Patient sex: F
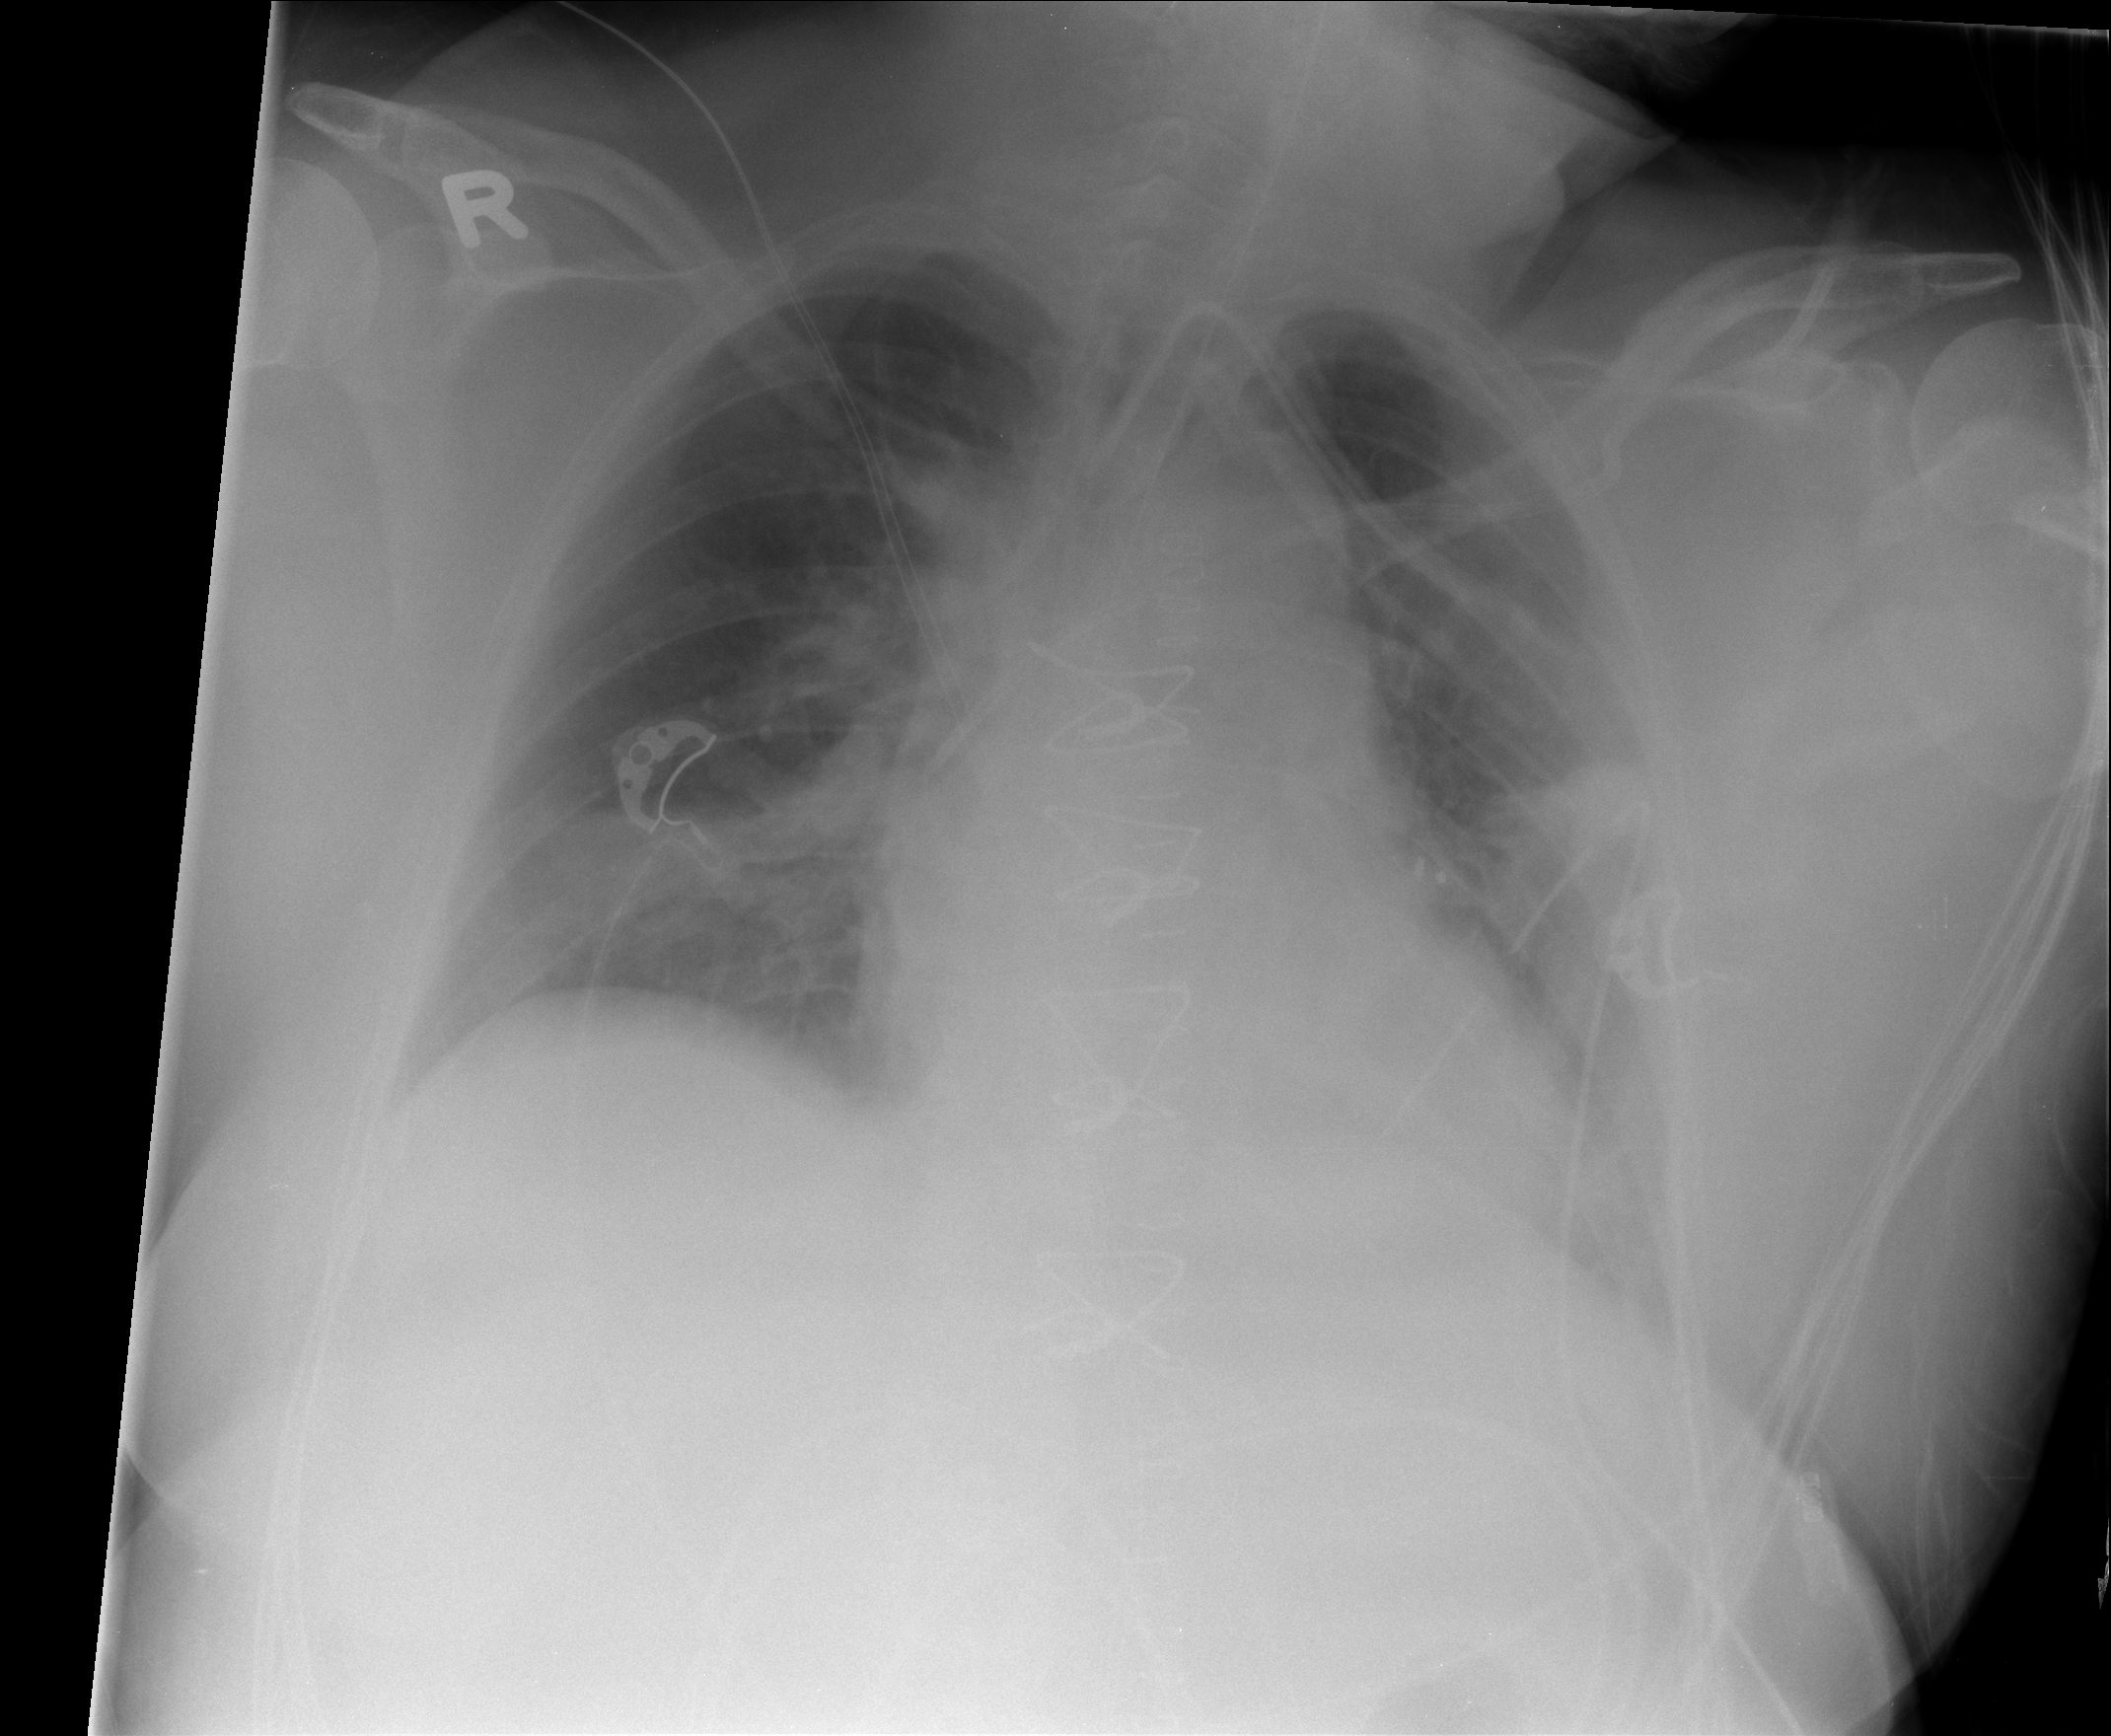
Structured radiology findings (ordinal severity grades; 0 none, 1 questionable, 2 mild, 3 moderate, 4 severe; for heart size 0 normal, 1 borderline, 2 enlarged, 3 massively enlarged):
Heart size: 1
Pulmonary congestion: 2
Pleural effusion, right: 0
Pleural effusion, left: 1
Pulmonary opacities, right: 1
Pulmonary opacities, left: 0
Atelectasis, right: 2
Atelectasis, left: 2